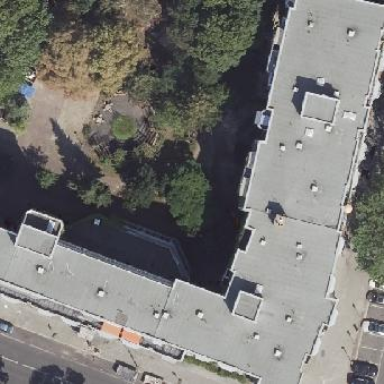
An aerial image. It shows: Part of building is shown in the image.